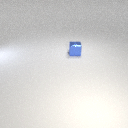
small blue metal cube